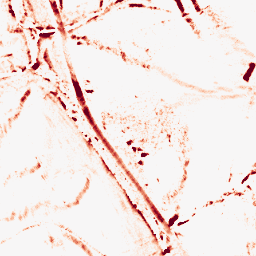
Category: morphological
Decomposition family: morphological_diamond
Decomposition parameters: operation: opening
radius: 5
Upsampling method: linear_exact
Upsampling parameters: scale: 4
Upsampling scale: 4